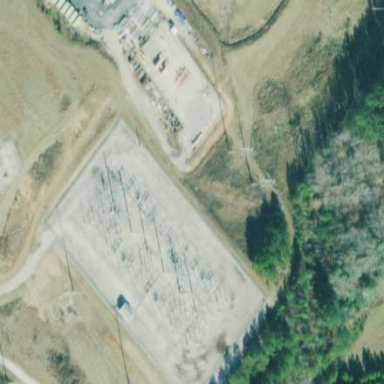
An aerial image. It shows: Busbar power line.